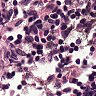
Metastatic tissue present: no